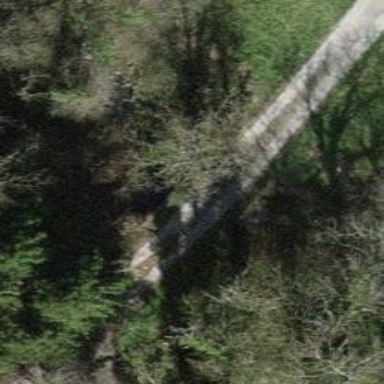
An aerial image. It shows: Track road with grade1 bridge.